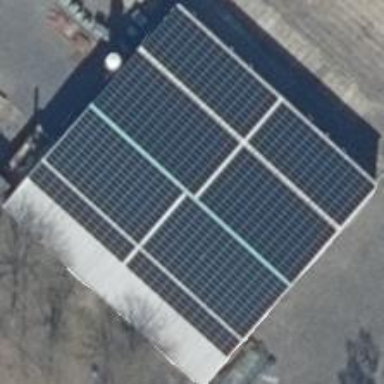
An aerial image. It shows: Building equipped with small solar photovoltaic panel for electricity generation.